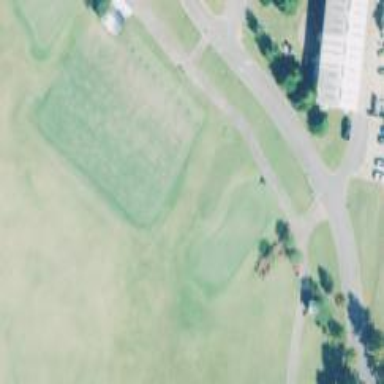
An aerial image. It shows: Driving range for golf practice.